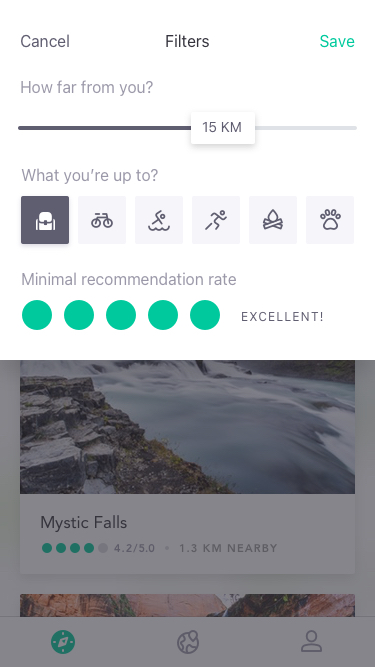
Text in this UI design:
15 KM
How far from you?
What you’re up to?
Minimal recommendation rate
EXCELLENT!
Filters
Save
Cancel